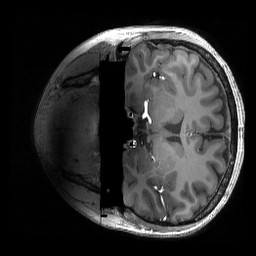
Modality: T1w
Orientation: coronal
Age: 24
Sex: female
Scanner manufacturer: siemens
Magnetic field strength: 6.98 T
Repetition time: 2.53 s
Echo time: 0.00176 s